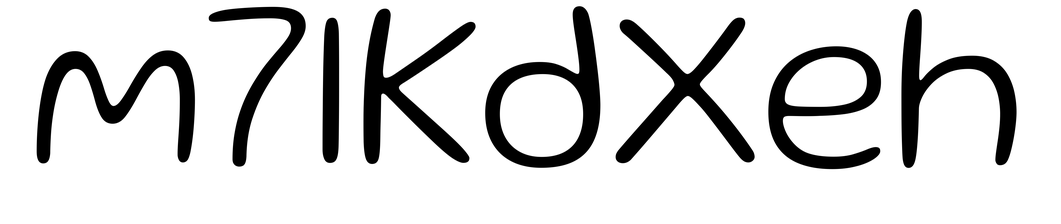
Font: Gluten_ExtraLight